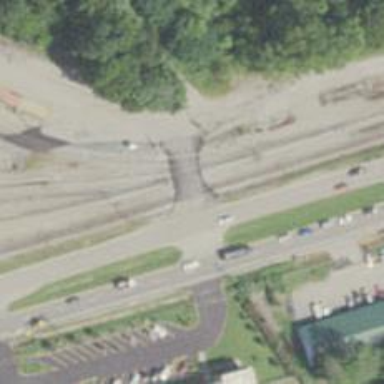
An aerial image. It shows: Railway level crossing.